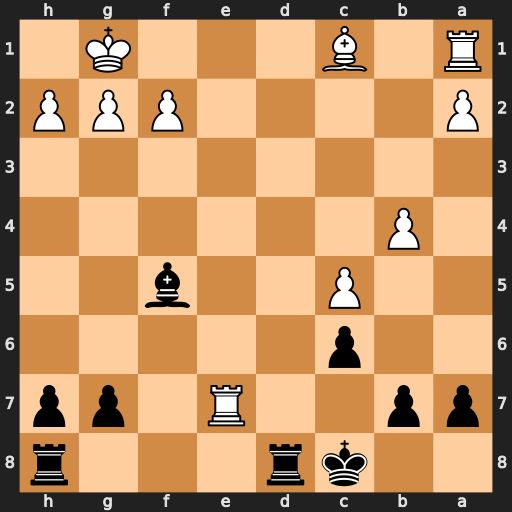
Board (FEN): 2kr3r/pp2R1pp/2p5/2P2b2/1P6/8/P4PPP/R1B3K1
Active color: b
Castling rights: -
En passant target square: -
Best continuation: Rd1+ Re1 Rxe1#